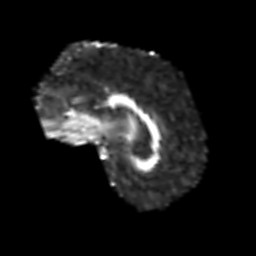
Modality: FA
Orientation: sagittal
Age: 78
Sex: male
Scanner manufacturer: siemens
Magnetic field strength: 3 T
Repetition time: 3.2 s
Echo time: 0.081 s